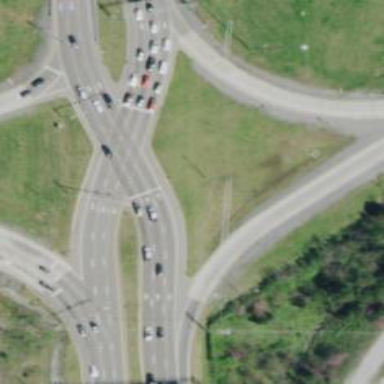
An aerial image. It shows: Motorway link at Diverging Diamond Interchange (DDI) junction.